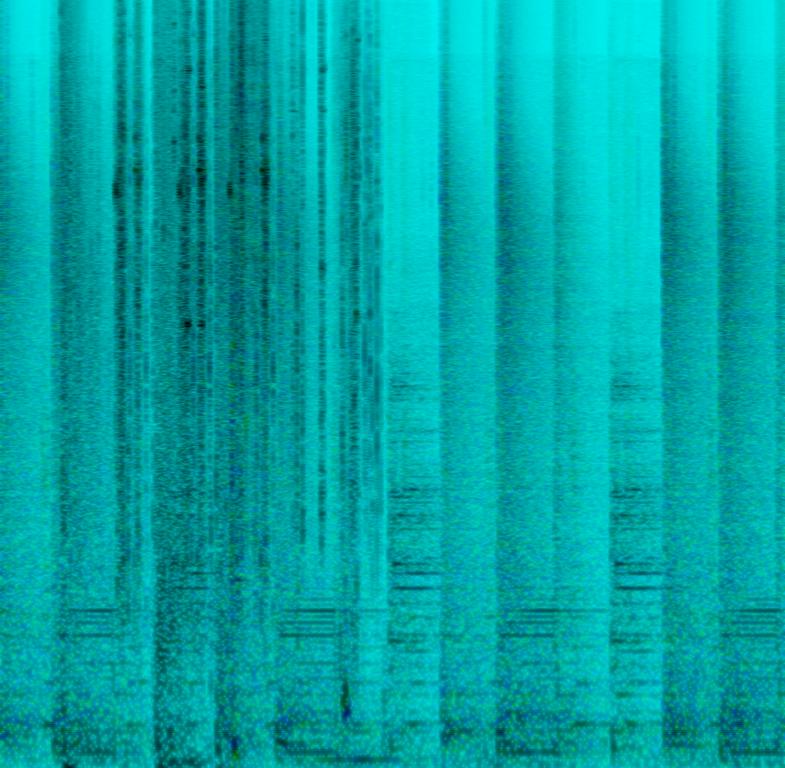
This is an electronic percussion piece used in the background of a nerf shootout video. There are ominous, unnerving sound effects in the background while gunshot sounds can be heard at the forefront. The atmosphere is violent. Sounds from this track can be lifted to be used in soundboards or in beat-making.